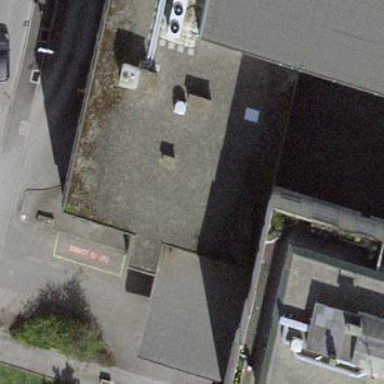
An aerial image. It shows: View of roof of building.